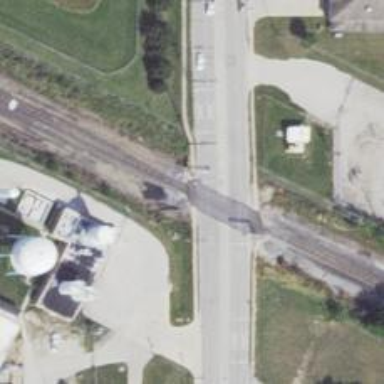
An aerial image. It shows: Crossing for the railway.